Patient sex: M
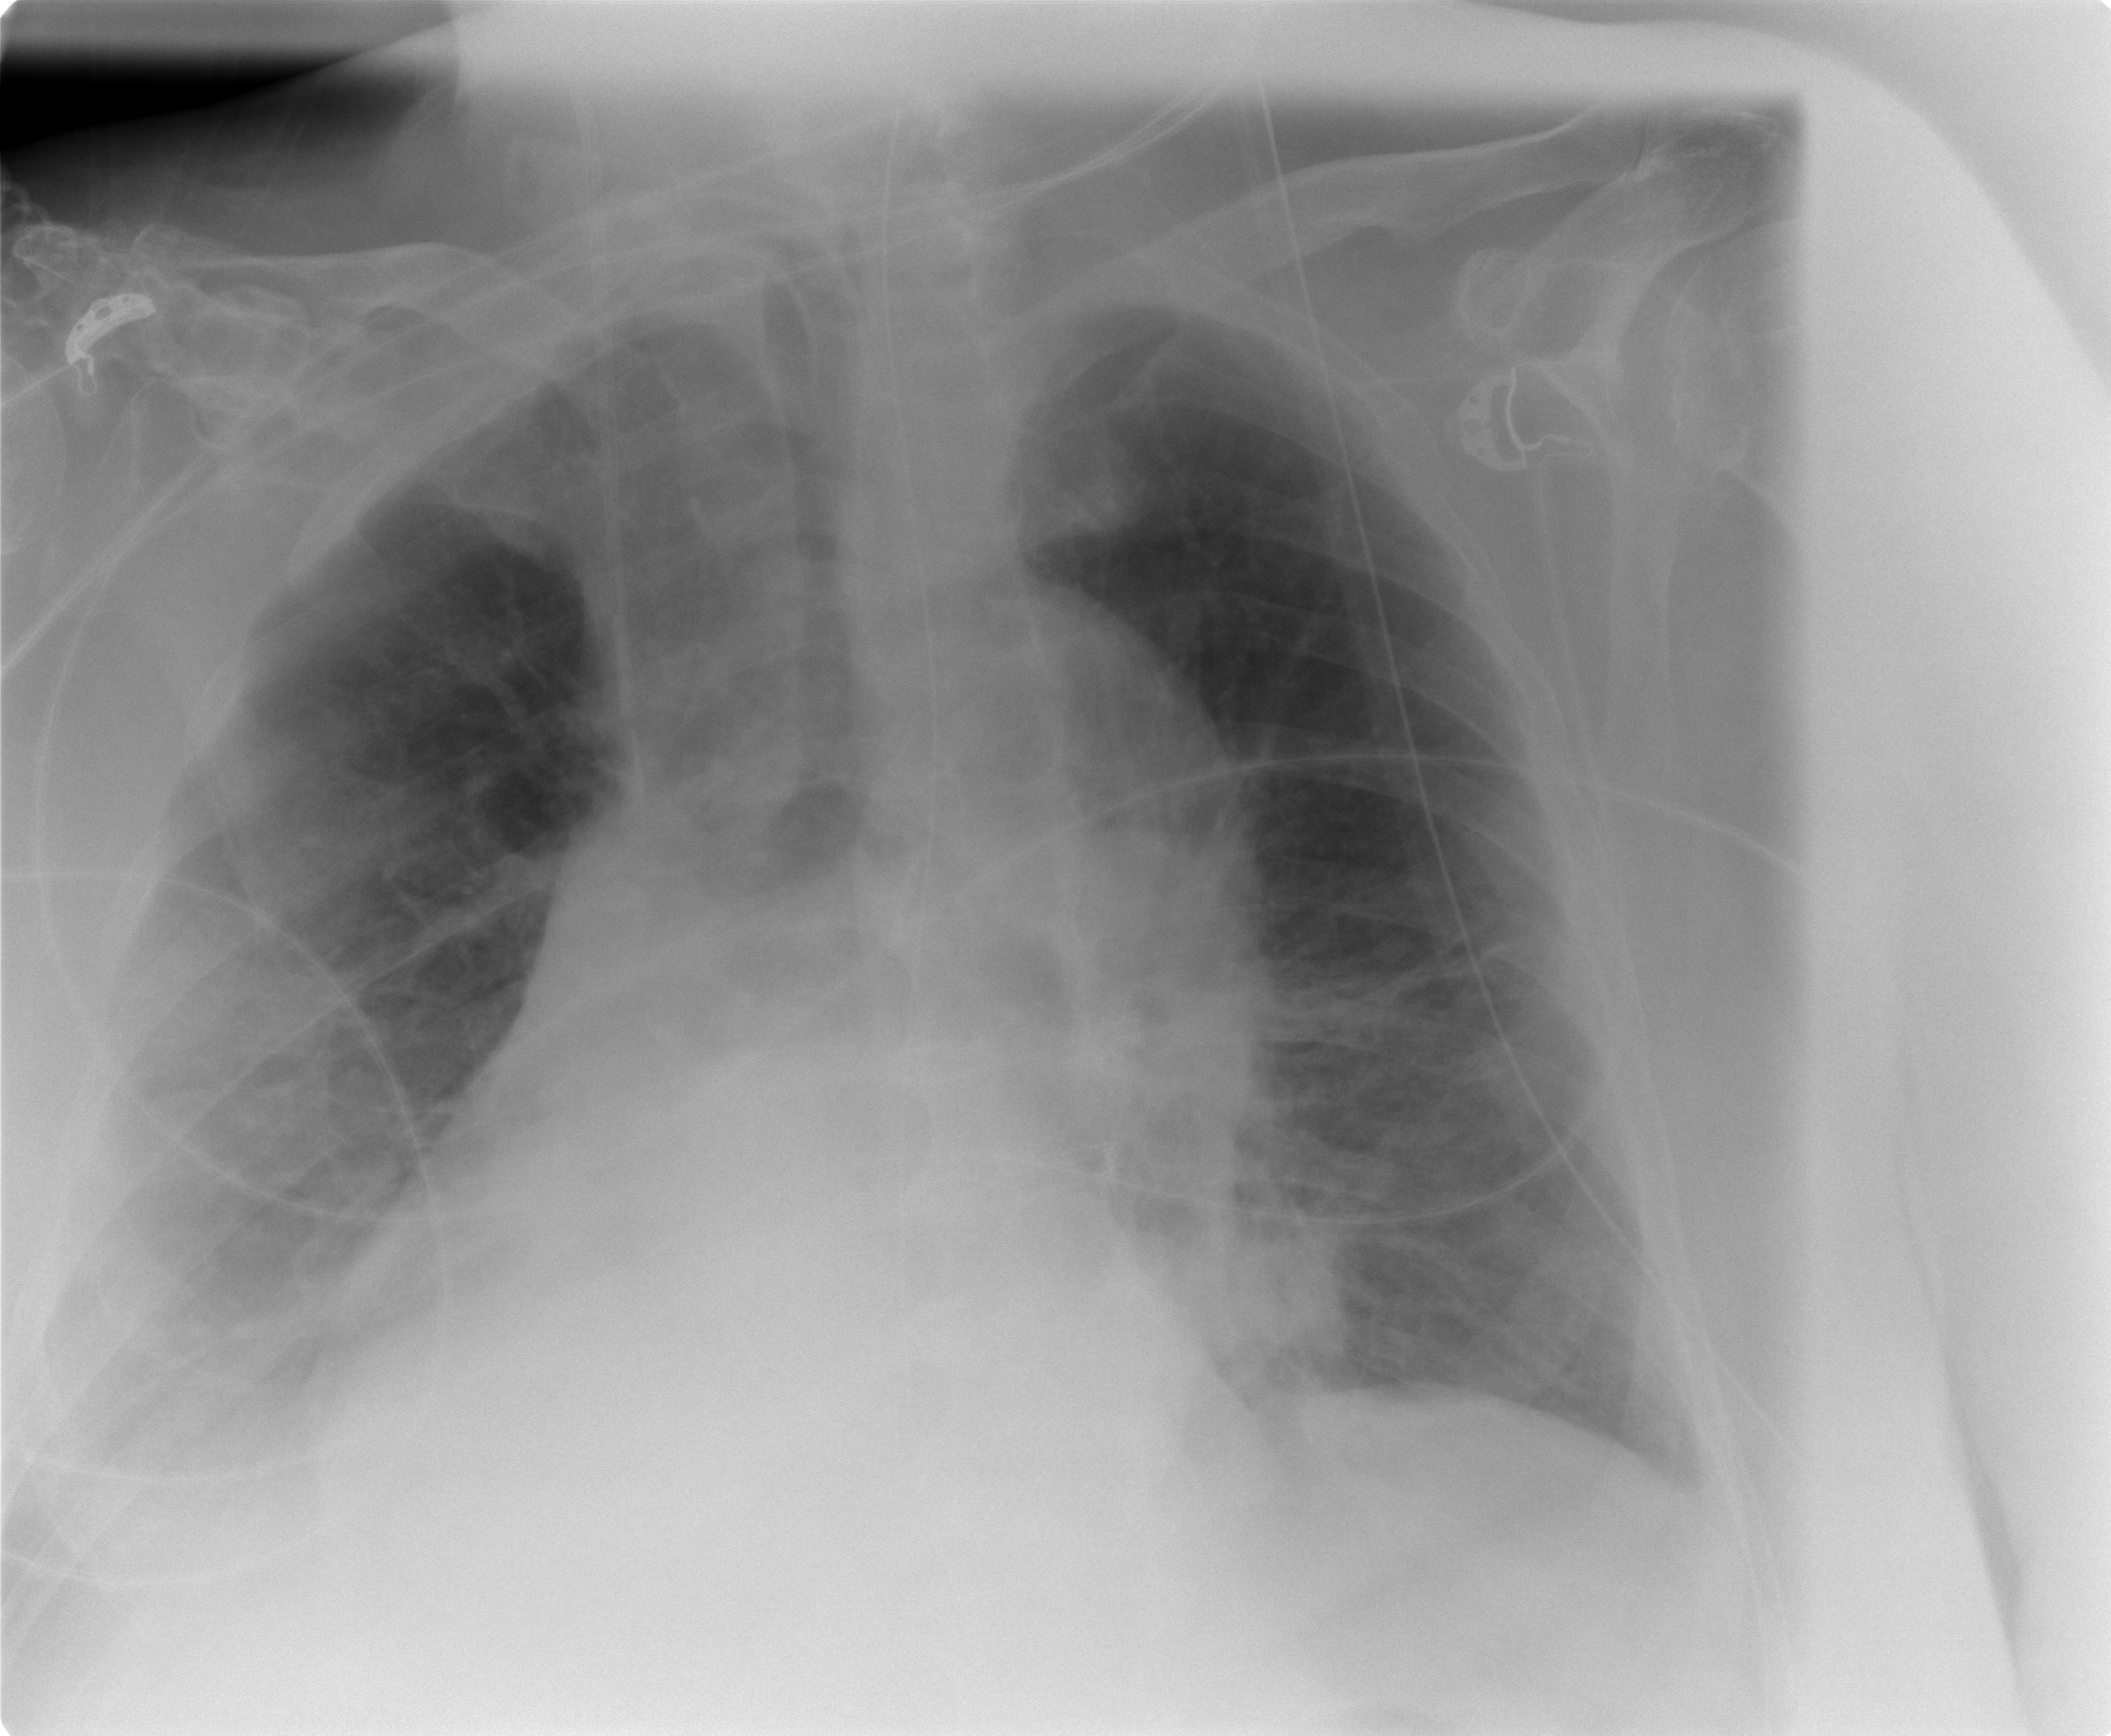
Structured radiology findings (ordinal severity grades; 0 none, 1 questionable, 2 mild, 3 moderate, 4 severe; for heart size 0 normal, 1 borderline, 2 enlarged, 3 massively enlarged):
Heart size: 0
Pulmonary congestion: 2
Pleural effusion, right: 2
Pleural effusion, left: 1
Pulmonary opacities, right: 1
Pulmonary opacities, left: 0
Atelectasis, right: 0
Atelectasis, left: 2